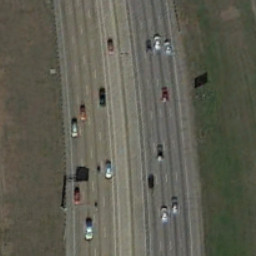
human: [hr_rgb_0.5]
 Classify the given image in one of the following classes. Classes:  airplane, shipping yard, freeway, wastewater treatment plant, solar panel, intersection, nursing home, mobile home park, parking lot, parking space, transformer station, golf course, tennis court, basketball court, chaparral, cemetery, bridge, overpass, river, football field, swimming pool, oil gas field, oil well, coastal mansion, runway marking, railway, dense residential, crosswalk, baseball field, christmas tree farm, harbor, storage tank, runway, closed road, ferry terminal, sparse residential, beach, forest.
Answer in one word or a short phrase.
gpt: freeway